Question:
Hi all,
I am having some issue with detecting touches. Please refer image where yellow and brown are my UIView which is subclassed to detect the transparent touches. I have added three gesture recognizers pan, tap and rotation on that UIViews, but when I subclass UIView and override the - (BOOL)pointInside:(CGPoint)point withEvent:(UIEvent *)event method to detect all the Imageviews added, gesture recognizers stop working outside the ImageView. And if I am not using subclass then it's unable to detect touches for ImageView on the yellow UIView. I tried the solution from this link
<URL>
though it is not the same as my requirement, but it didn't help! Any help/hint is appreciated! Thanks in advance.
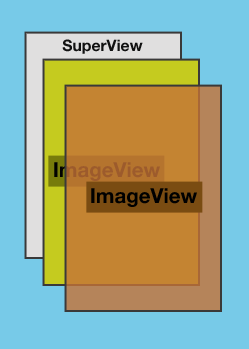
Answer: I have resolved the issue myself. I achieved the my target by applying gesture recognizers on superview not separate for each uiimageview or the colored uiviews. I have added uiviews on superview and now gesture is getting applied to imageview also. And also changed the code in gesture actions so that gesture will get applied to touched imageview and not on superview.